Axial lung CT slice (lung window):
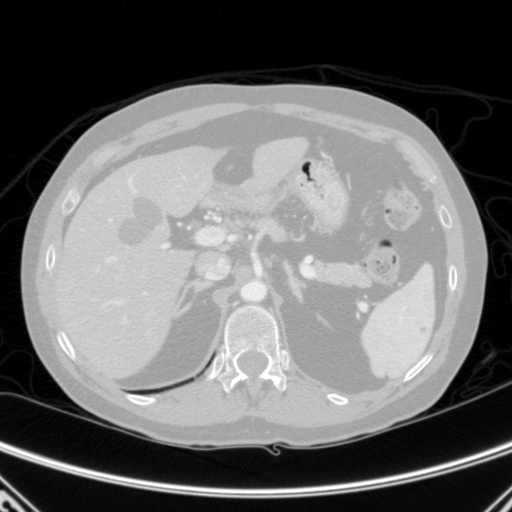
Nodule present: no